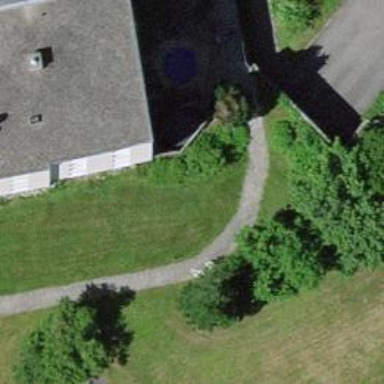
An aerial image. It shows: Group of garages.